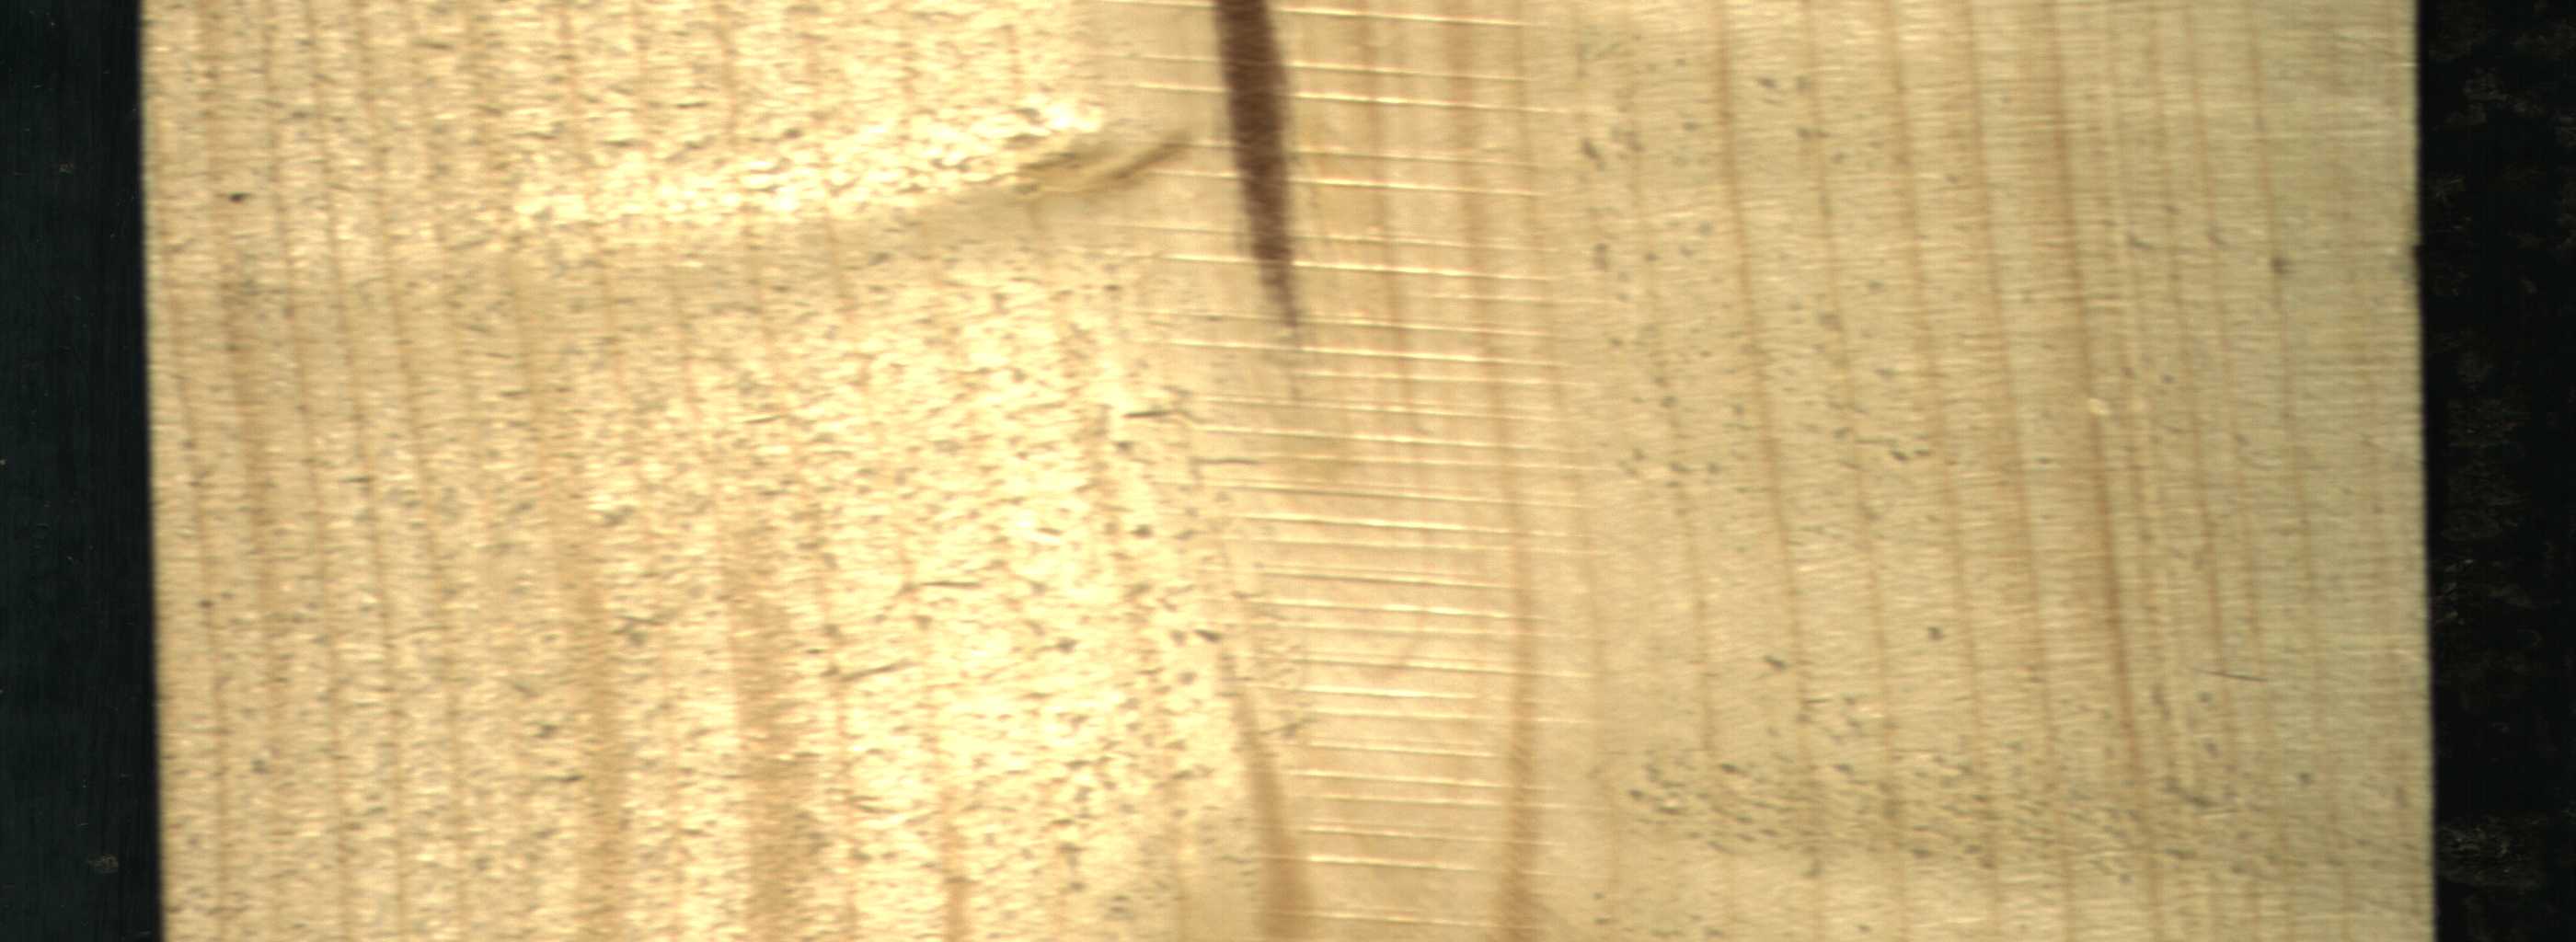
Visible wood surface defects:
Marrow